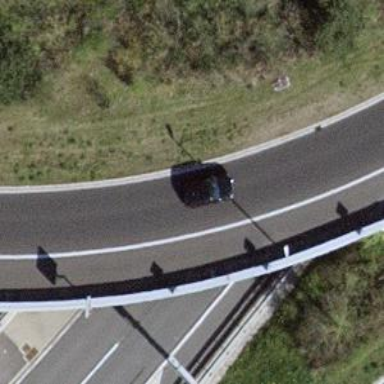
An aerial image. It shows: Bridge on motorway link.